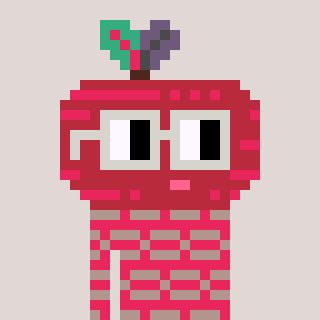
a pixel art character with square light gray glasses, a beet-shaped head and a redpinkish-colored body on a warm background